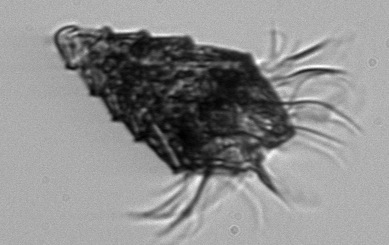
Label: Laboea_strobila